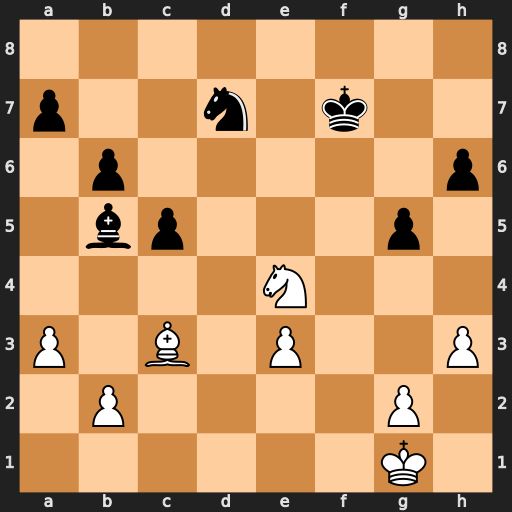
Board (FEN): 8/p2n1k2/1p5p/1bp3p1/4N3/P1B1P2P/1P4P1/6K1
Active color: w
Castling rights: -
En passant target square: -
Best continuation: Nd6+ Ke6 Nxb5